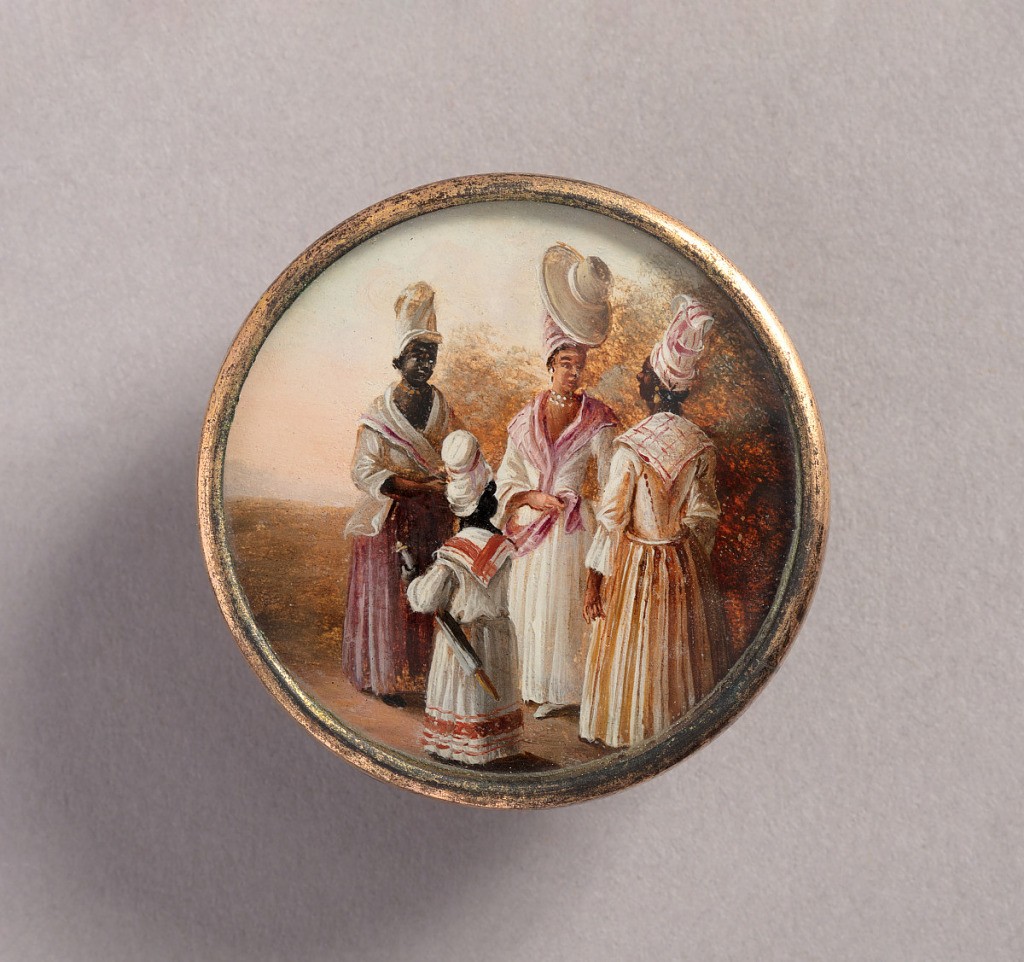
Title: Button
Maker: Agostino Brunias, Italian, ca. 1730–1796
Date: late 18th century
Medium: Gouache paint on tin verre fixé, ivory (backing), glass, gilt metal
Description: Button depicting scene of four figures in a landscape. Three women and a child wearing dresses. At center a light-skinned woman in jewelry and large turban topped with a sunhat.